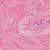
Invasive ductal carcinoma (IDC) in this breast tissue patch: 0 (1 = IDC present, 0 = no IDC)